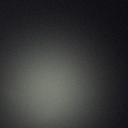
Screen state: off